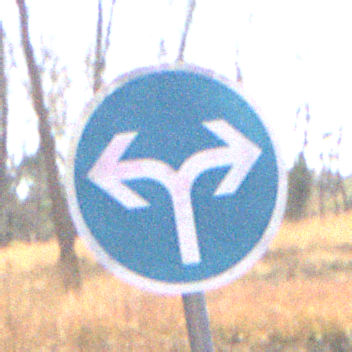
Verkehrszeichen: VorgeschriebeneFahrtrichtungRechtsOderLinks
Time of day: Midday
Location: Outdoor (Nature)
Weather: Clear
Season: NotSpecified
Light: Natural